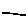
Label: line